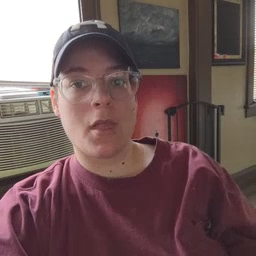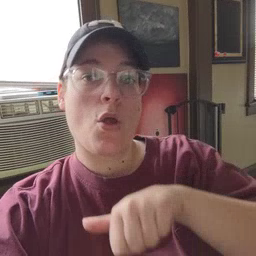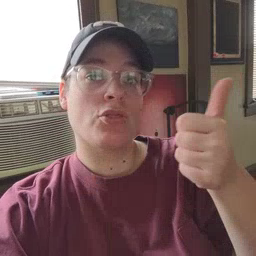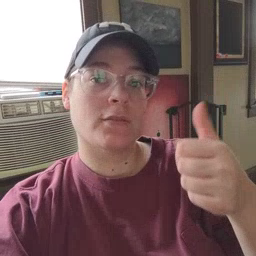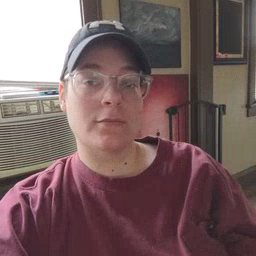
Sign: another